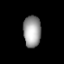
Tissue: lung
Cell type: Epithelial cells
Senescence score: 0.1243
Nuclear area (px): 548
Mean DAPI intensity: 154.591